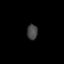
Tissue: lung
Cell type: Epithelial cells
Senescence score: 0.1733
Nuclear area (px): 158
Mean DAPI intensity: 69.456